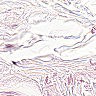
Metastatic tissue present: no